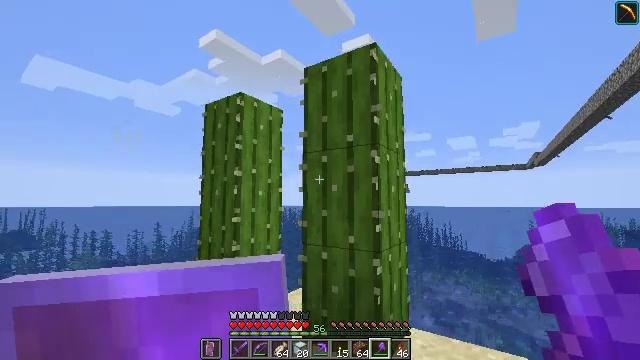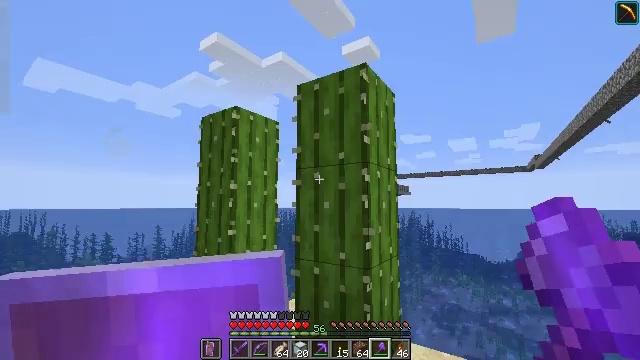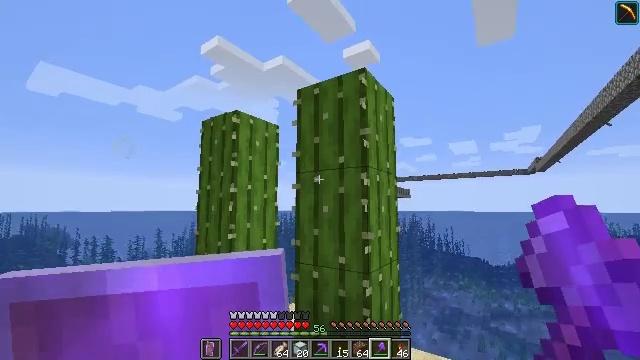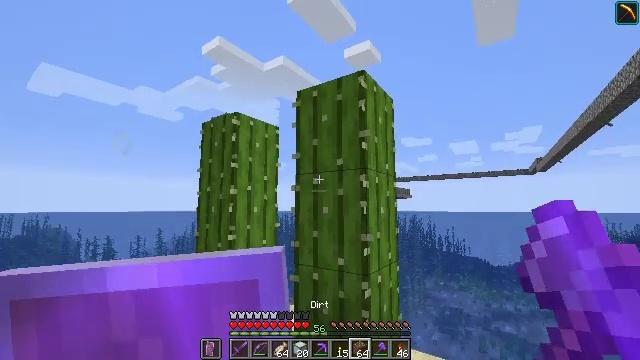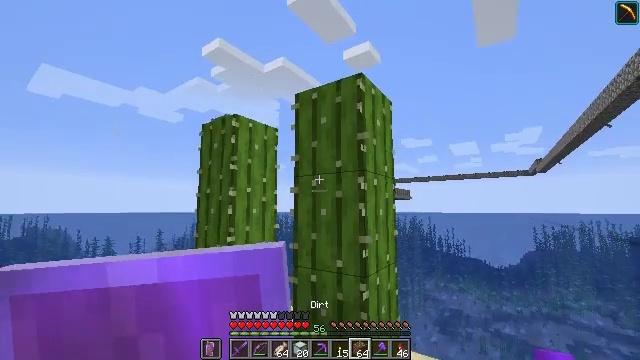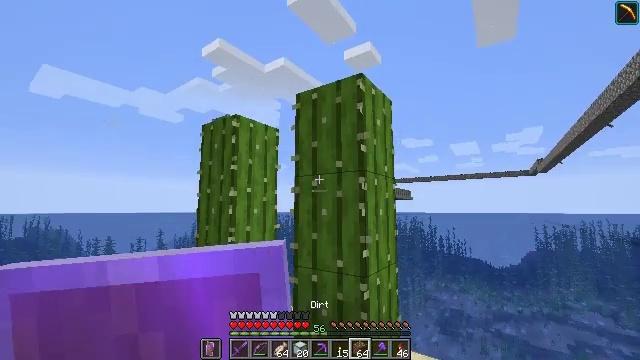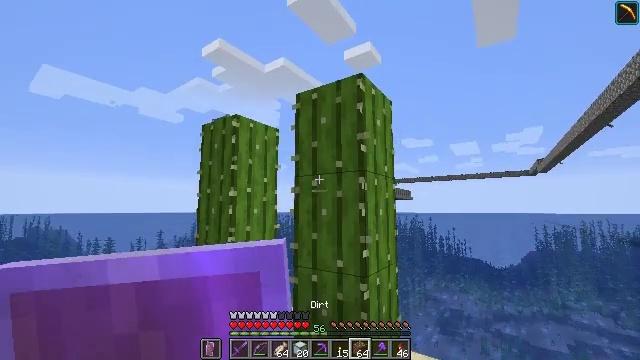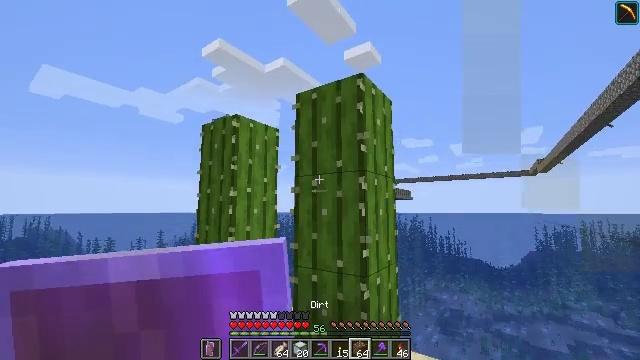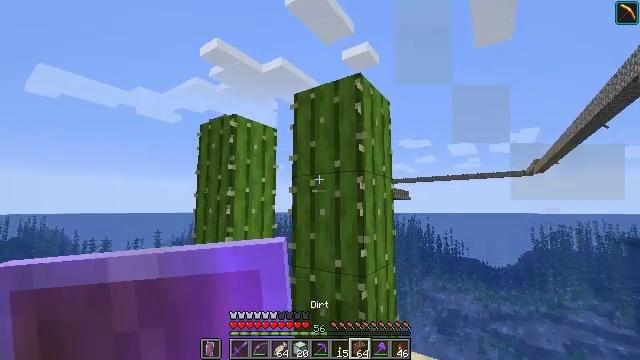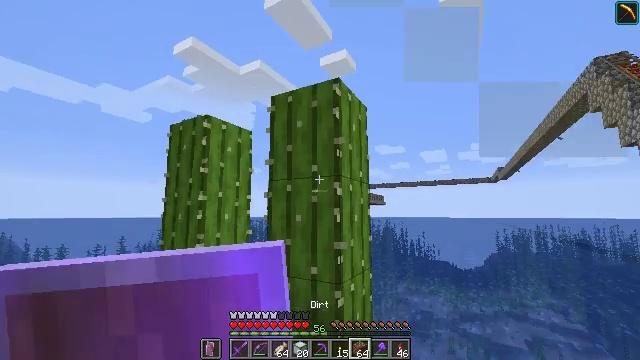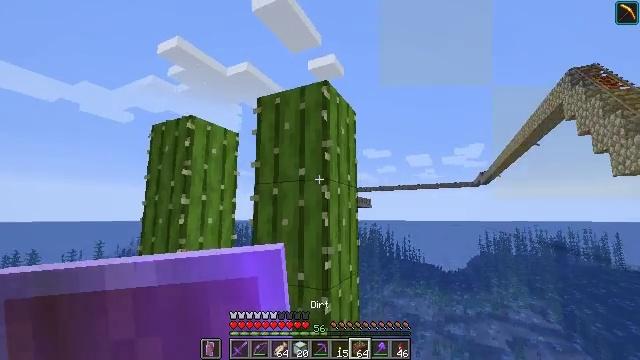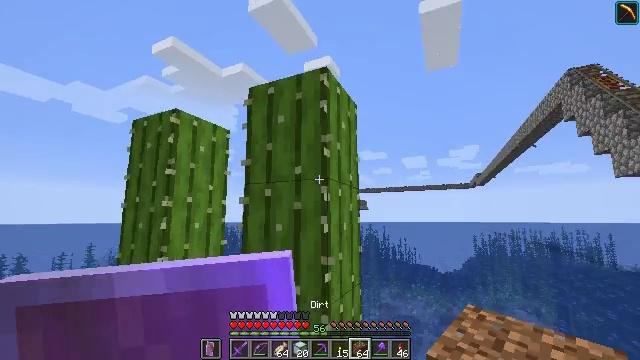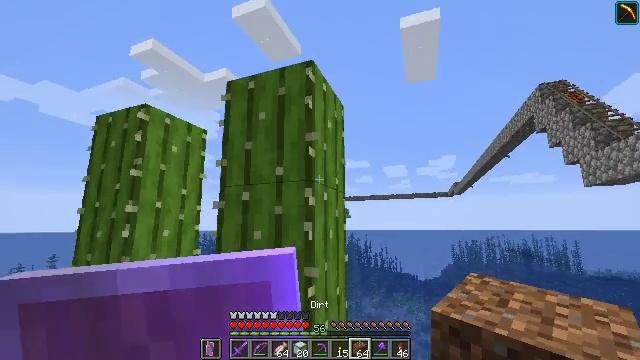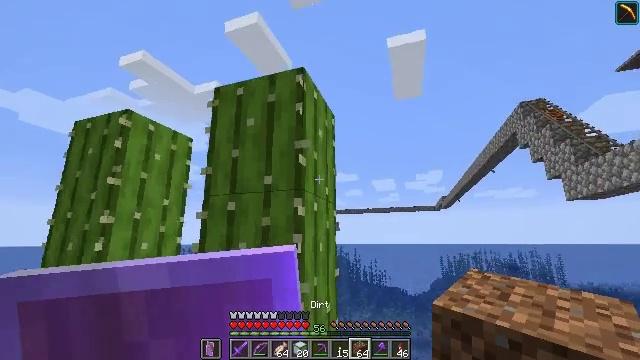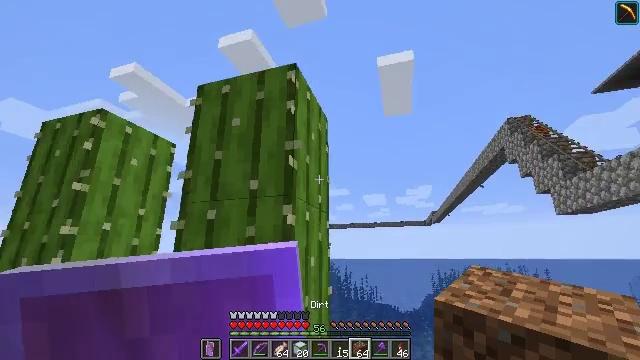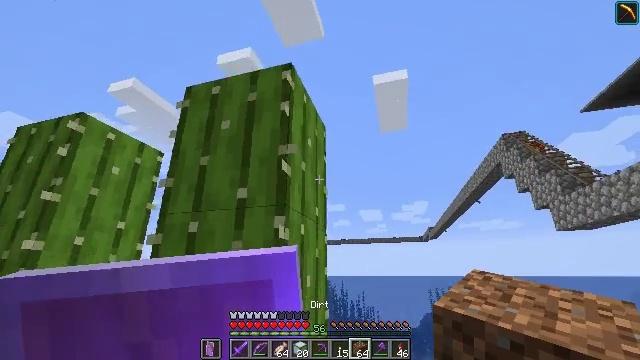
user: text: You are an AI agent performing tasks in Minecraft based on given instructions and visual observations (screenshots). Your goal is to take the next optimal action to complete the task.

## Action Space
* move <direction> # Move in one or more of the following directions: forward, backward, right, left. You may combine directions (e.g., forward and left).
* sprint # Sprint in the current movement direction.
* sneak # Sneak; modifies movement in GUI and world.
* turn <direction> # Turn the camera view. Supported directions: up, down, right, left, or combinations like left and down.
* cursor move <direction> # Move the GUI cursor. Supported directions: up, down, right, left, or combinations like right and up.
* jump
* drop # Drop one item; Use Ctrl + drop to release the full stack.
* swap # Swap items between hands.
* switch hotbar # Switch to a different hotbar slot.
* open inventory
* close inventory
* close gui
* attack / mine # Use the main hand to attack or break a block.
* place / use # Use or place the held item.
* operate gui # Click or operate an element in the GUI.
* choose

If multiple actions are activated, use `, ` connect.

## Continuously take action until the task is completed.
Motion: motion action
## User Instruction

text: Get cactus from the sandy areas.
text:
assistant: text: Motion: no_op
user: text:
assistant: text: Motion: no_op
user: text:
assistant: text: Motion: no_op
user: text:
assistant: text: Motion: no_op
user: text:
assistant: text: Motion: no_op
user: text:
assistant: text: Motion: no_op
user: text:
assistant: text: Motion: no_op
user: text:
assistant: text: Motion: no_op
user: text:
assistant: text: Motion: move forward, turn right and up
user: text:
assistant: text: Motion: move forward, turn right
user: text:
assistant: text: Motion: move forward
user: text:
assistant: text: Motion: move forward, turn right and up
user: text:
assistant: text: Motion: move forward, turn right and up
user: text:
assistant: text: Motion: move forward, turn right and up
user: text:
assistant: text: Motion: turn up
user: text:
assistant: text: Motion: turn up
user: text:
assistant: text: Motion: no_op
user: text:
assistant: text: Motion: no_op
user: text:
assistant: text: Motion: turn left and up
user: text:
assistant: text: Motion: turn left and up
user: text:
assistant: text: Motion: turn left and up, attack / mine
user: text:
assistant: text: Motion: attack / mine
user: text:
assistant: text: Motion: attack / mine
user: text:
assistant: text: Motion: attack / mine
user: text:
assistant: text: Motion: attack / mine
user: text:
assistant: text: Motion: attack / mine
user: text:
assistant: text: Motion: attack / mine
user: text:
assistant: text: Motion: attack / mine
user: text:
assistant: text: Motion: attack / mine
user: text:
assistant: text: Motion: attack / mine